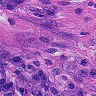
Metastatic tissue present: yes